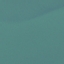
Land use / land cover: SeaLake